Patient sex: M
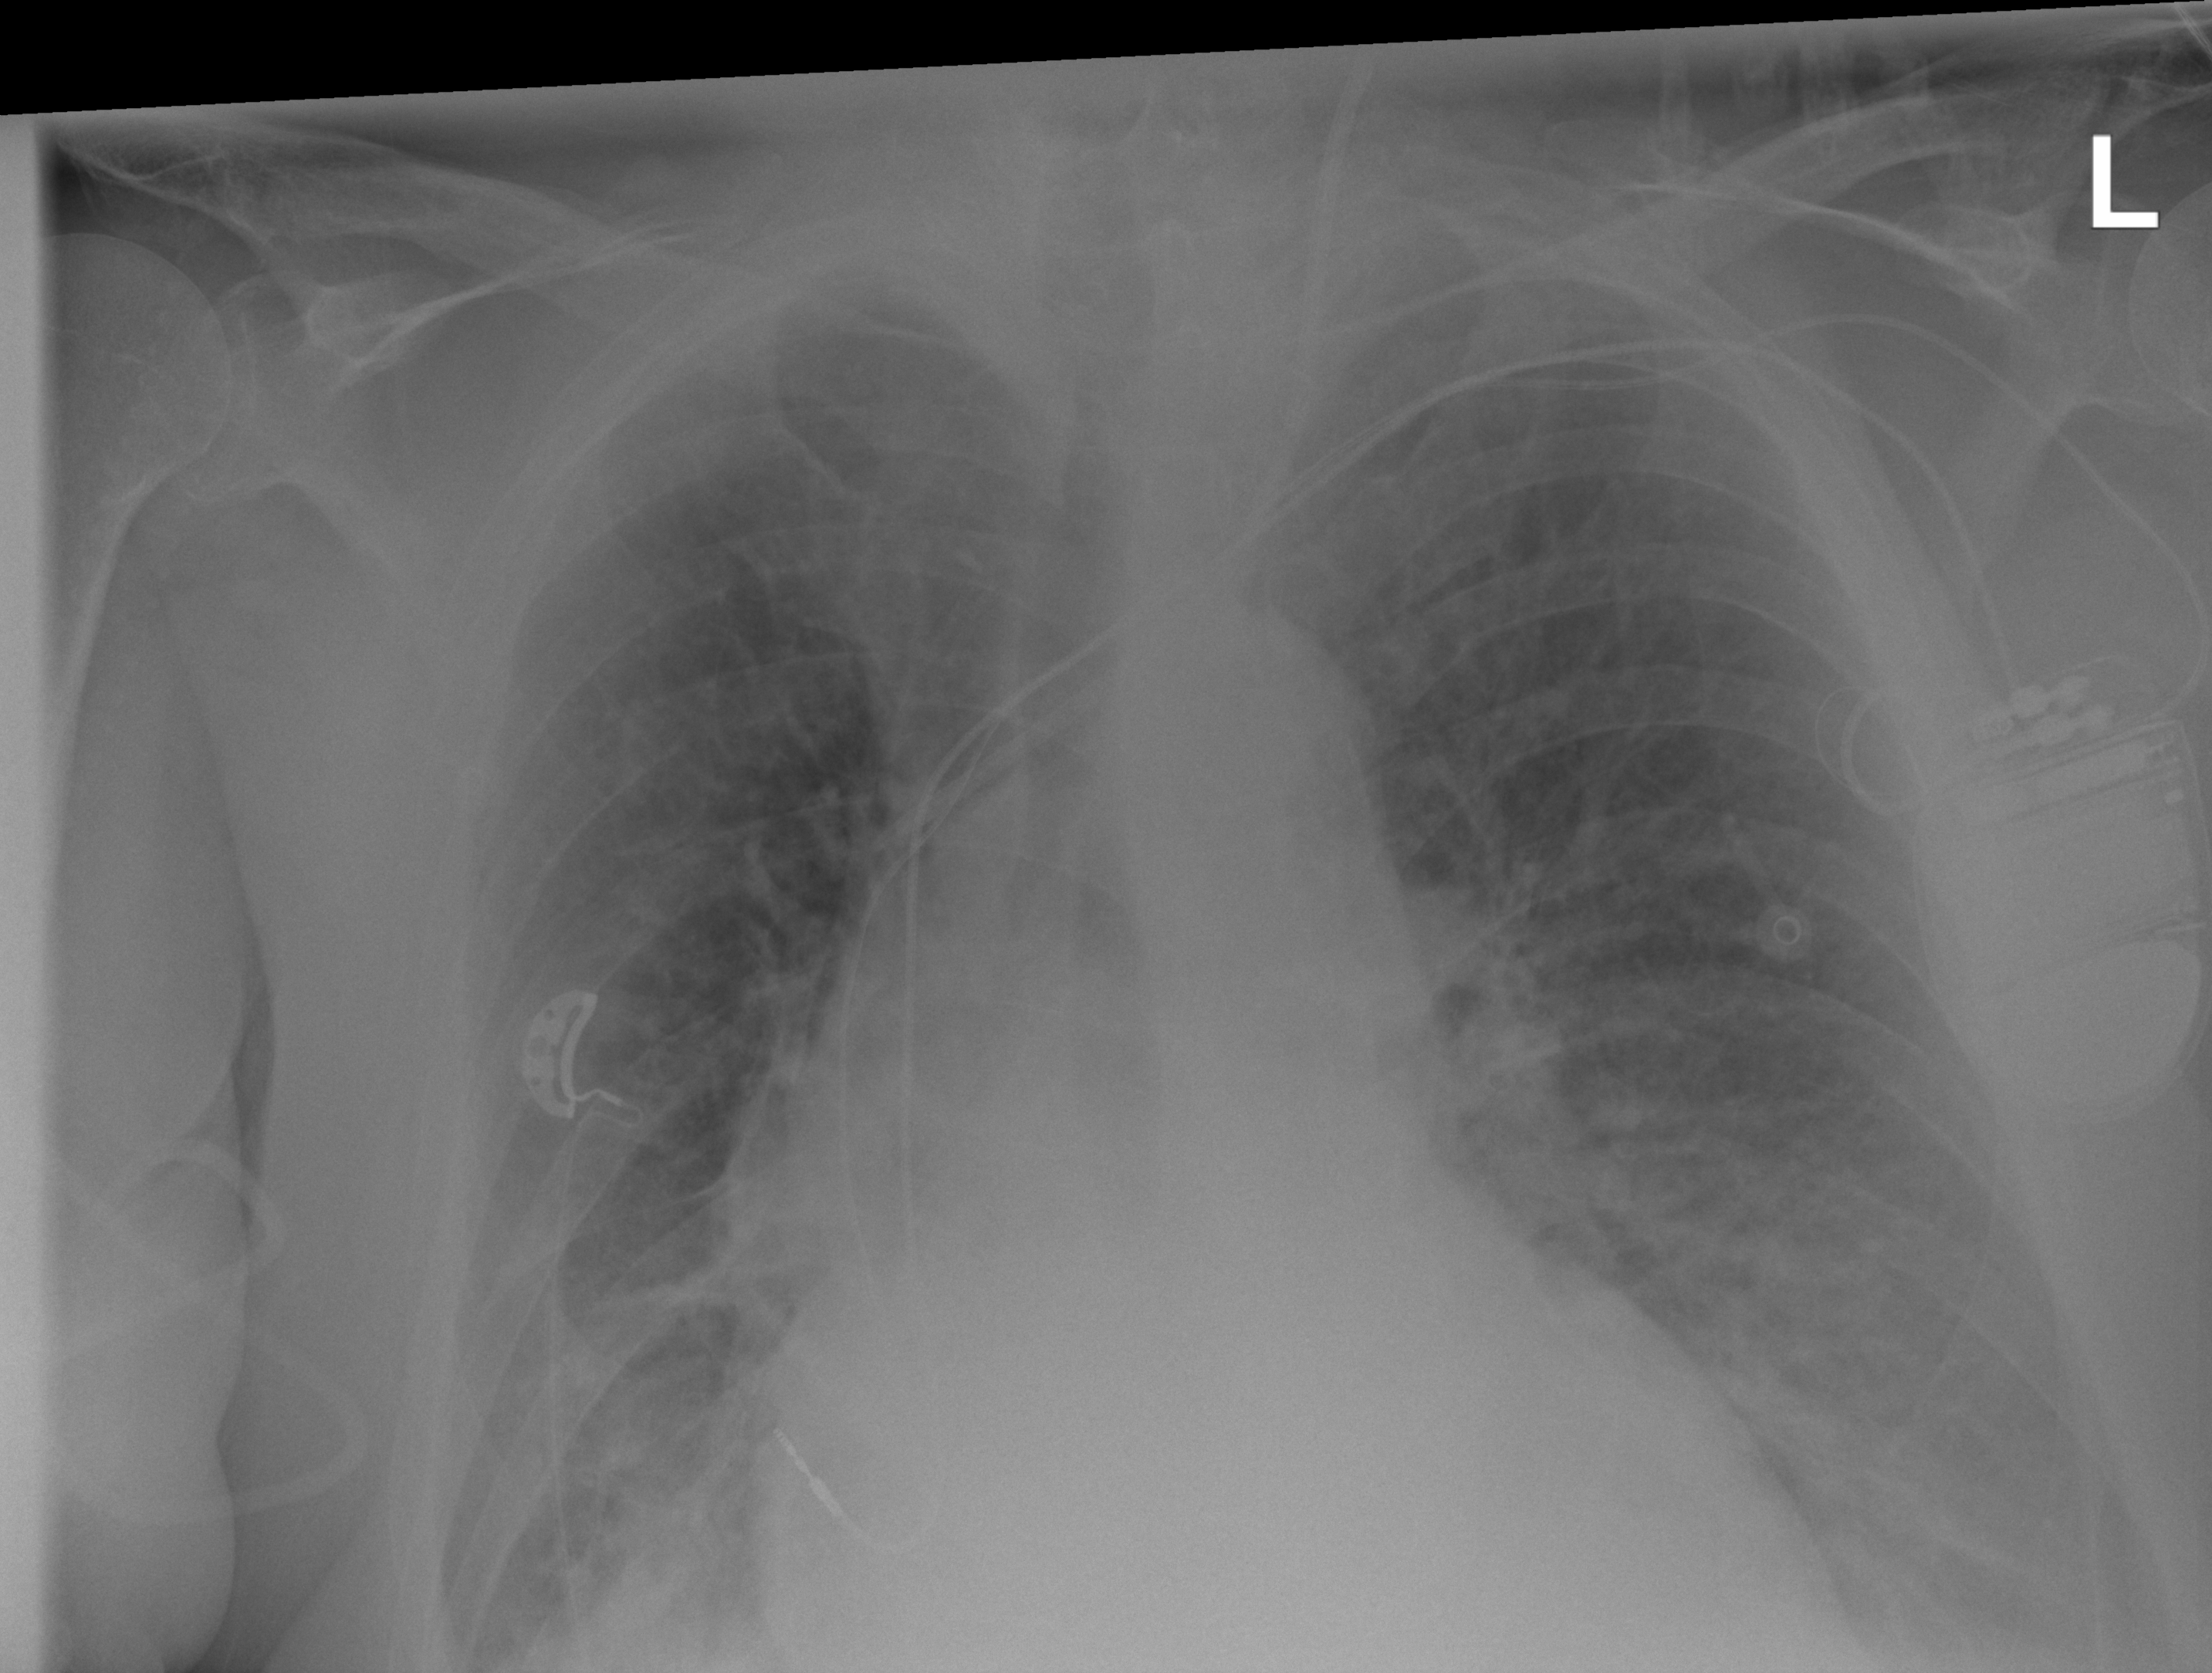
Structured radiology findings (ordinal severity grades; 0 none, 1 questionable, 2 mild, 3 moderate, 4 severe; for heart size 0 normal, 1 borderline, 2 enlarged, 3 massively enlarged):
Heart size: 2
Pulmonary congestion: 3
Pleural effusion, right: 3
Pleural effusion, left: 2
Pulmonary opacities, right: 2
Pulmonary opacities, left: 2
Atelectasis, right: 2
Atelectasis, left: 2